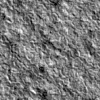
Atmospheric dust classification: not_dusty